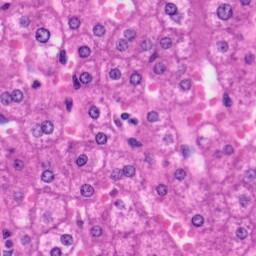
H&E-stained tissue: Liver